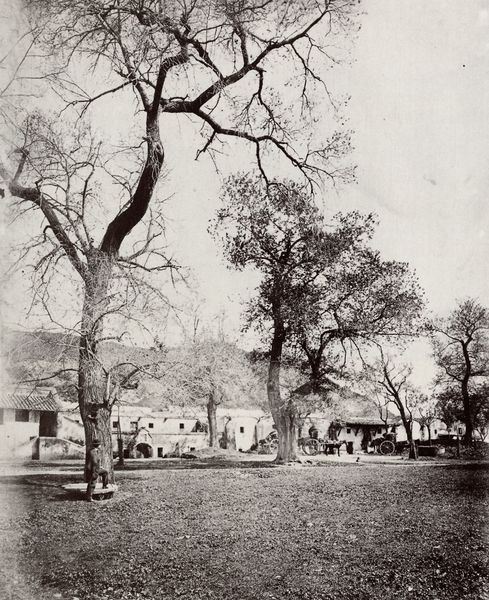
Titel: Die Prati del Popolo Romano beim Monte Testaccio
Künstler: Italienischer Photograph
Standort: Rom
Institution: Sammlung Cianfarani
Schlagwörter: baum, mann, weiß, bäume, fluss, menschen, fenster, männer, schwarz, tür, dach, gebäude, gras, haus, park, rasen, wiese, architektur, erde, häuser, natur, karren, pferd, räder, garten, bogen, berge, kahl, bauernhof, herbst, hof, hütten, winter, fuhrwerke, rad, traktor, wagen, stämme, treppe, baumkrone, tor, foto, fotografie, scheune, strohdach, knechte, schwarz-weiss, anwesen, gut, gutshof, stall, gehöft, landwirtschaft, schaft, baäume, stallungen, schwimmbad, wiede, huas, landc, teetdach, ortsrand, baumkronne